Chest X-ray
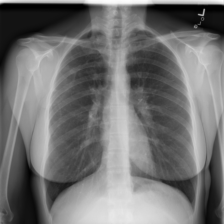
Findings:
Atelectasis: negative
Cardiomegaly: negative
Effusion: negative
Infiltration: negative
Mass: positive
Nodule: negative
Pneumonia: negative
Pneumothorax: negative
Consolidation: negative
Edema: negative
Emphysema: negative
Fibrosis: negative
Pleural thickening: negative
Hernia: negative